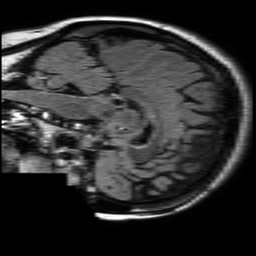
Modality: FLAIR
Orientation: sagittal
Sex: female
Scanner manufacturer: philips
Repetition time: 11 s
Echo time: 0.125 s